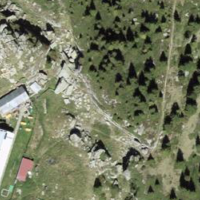
EUNIS habitat code: 23
Species observed at this site:
Aglais urticae